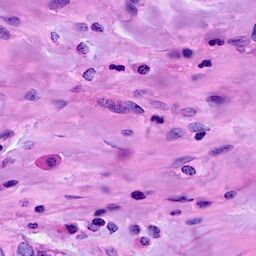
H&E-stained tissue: Breast